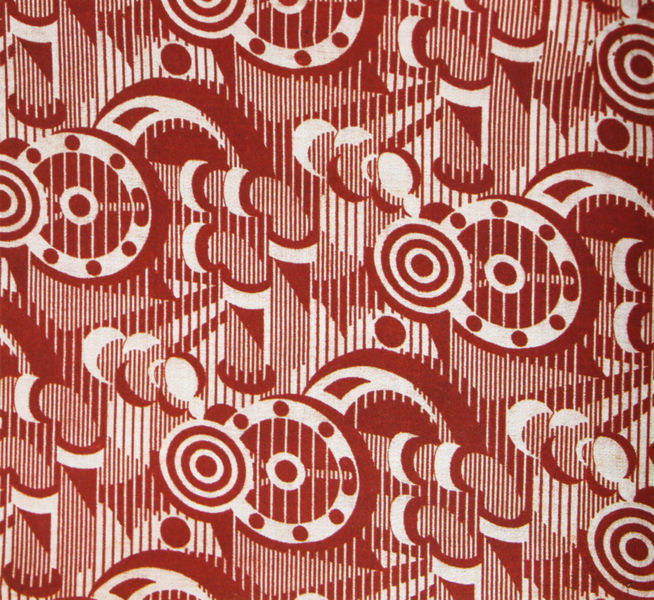
Titel: Stoffmusterentwurf "Industrielles Motiv"
Künstler: Sergej Burylin
Standort: Iwanowo
Institution: Staatliches Regionalmuseum
Schlagwörter: weiss, rot, muster, stoff, industrie, tapete, design, industriell, stoffmuster